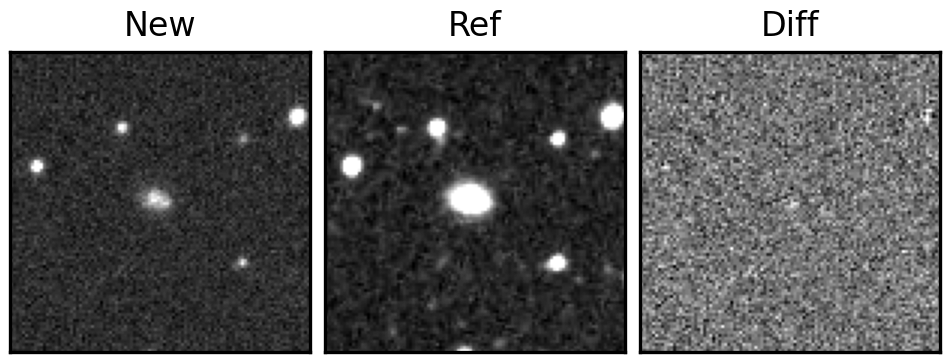
Label: real